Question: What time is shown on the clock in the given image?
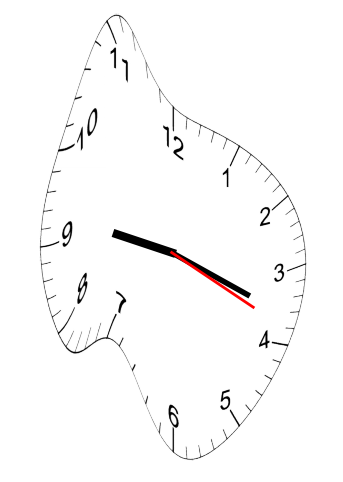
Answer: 09:18:19